Question: Google release the new Gmail app with an alternate way to handle pull down to refresh.
Instead of showing the started hidden row that is pulled down. Gmail displays an animated message overtop of the action bar.
The message includes an animated horizontal line.
Is this a standard feature of the Android SDK? I can't find anything in the action bar API that would do this.

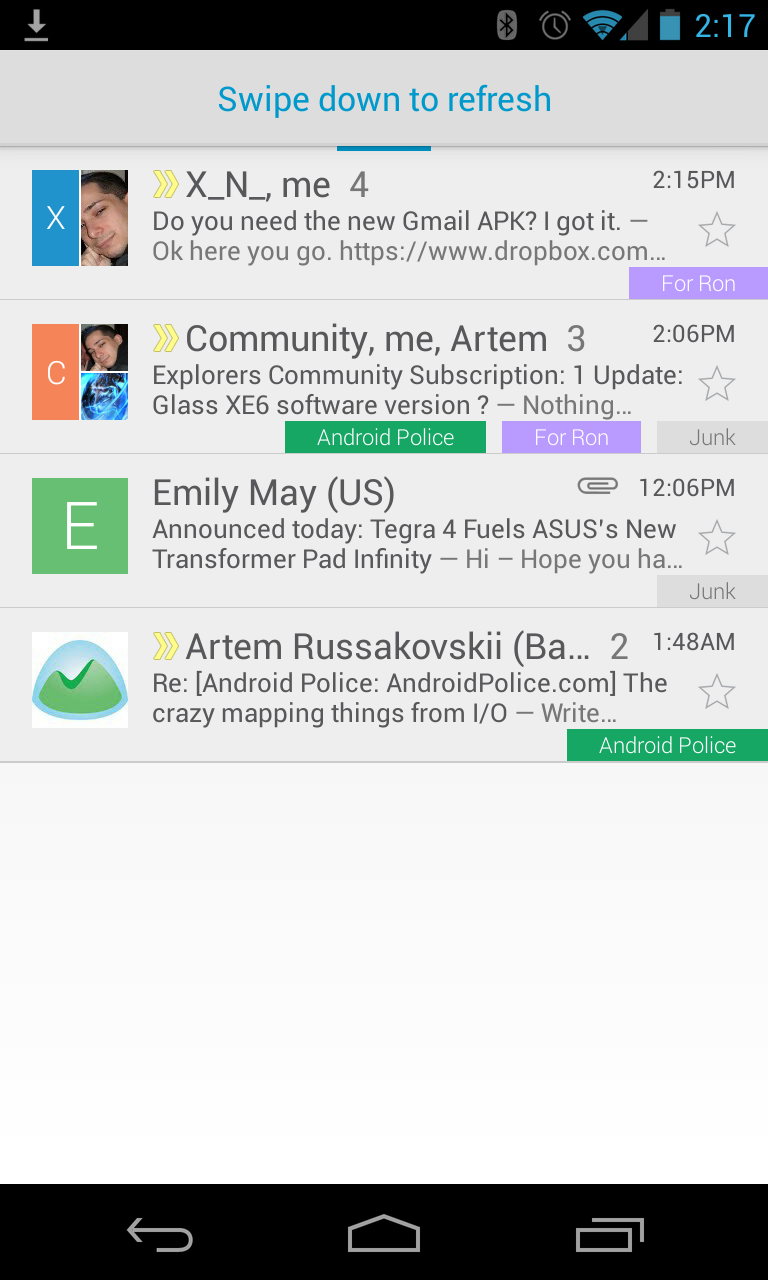
Answer: <URL> probably offers pull-to-refresh functionality closest to GMail app.
See also: <URL>.